Interaction volume radius: 10 \u00c5
Interaction volume height: 15 \u00c5
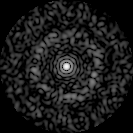
Disorder parameter: 0.8241